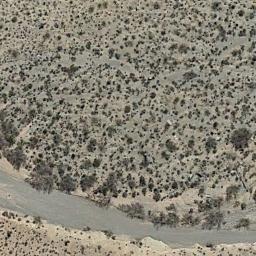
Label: chaparral